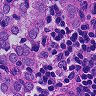
Metastatic tissue present: yes